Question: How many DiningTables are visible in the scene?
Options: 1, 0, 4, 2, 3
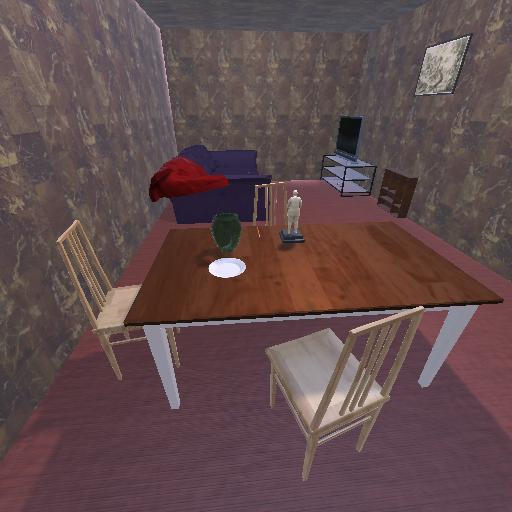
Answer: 1